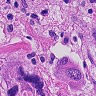
Metastatic tissue present: yes